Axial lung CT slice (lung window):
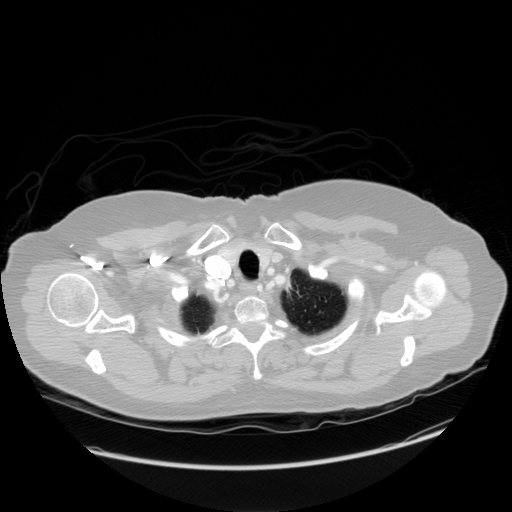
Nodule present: no